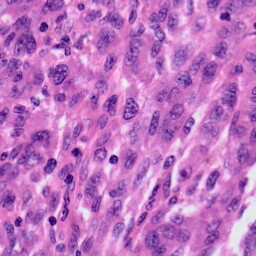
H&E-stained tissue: Skin